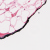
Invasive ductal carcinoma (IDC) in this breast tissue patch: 0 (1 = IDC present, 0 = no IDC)